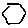
Label: hexagon